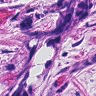
Metastatic tissue present: yes